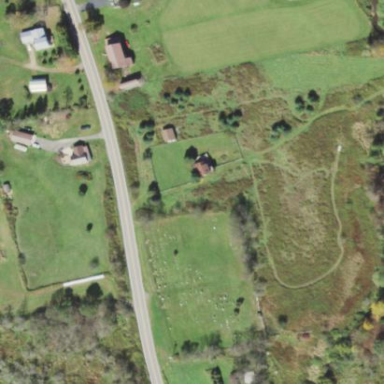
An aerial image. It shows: Cemetery.